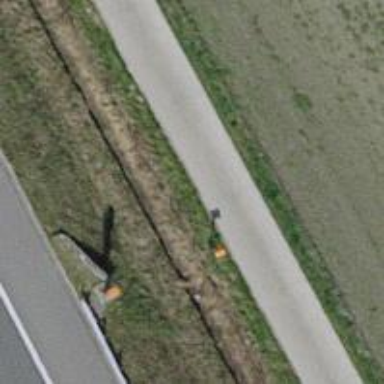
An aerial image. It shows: Pole with roofed pipeline marker.